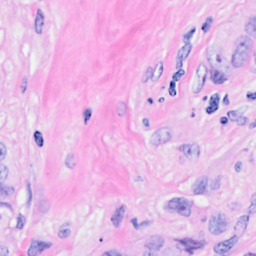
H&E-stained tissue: Breast